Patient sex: M
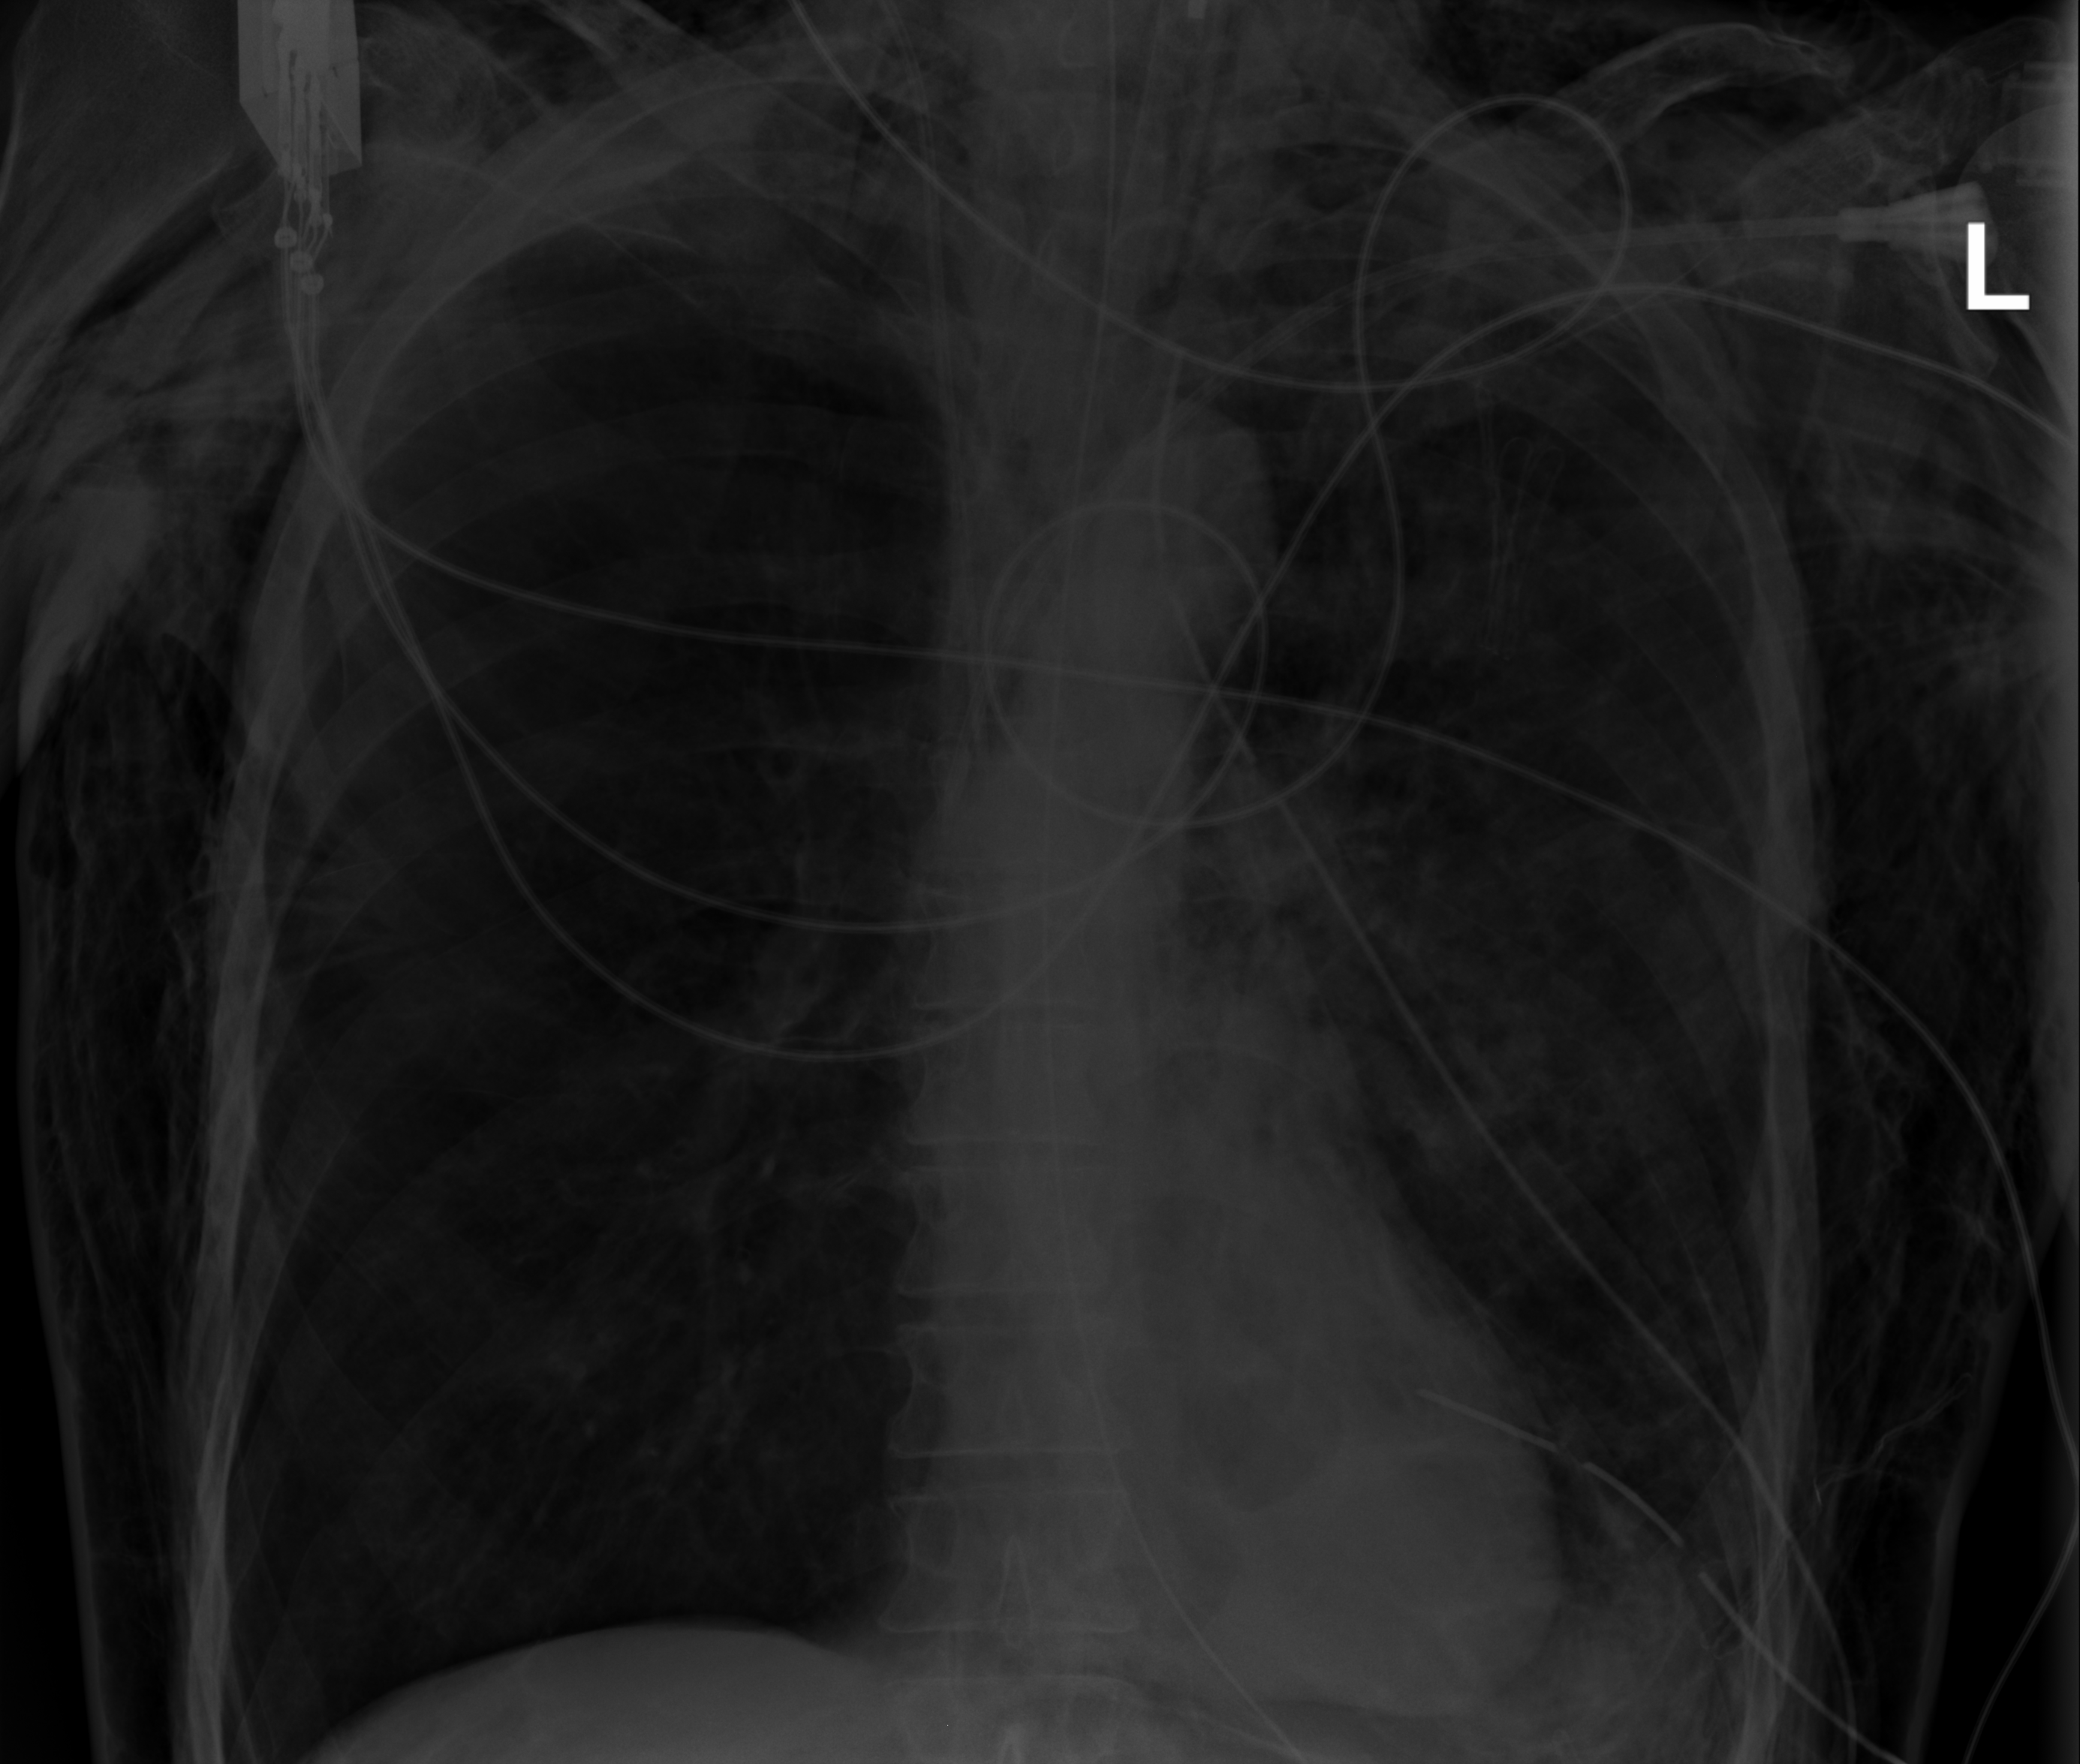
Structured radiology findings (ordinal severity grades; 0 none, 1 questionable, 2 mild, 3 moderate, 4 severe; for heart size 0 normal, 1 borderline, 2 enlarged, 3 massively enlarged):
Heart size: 0
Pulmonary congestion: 0
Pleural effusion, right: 0
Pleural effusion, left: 2
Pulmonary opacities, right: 0
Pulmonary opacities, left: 2
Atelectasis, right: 0
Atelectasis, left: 2